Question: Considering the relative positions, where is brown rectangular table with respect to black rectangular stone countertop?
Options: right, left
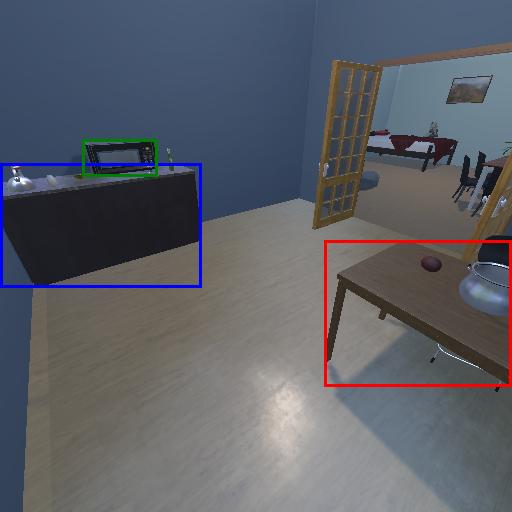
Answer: right